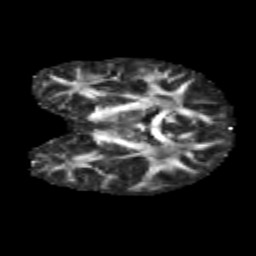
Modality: FA
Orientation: coronal
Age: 11
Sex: male
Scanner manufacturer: siemens
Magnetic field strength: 3 T
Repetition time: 3.8 s
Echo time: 0.07 s